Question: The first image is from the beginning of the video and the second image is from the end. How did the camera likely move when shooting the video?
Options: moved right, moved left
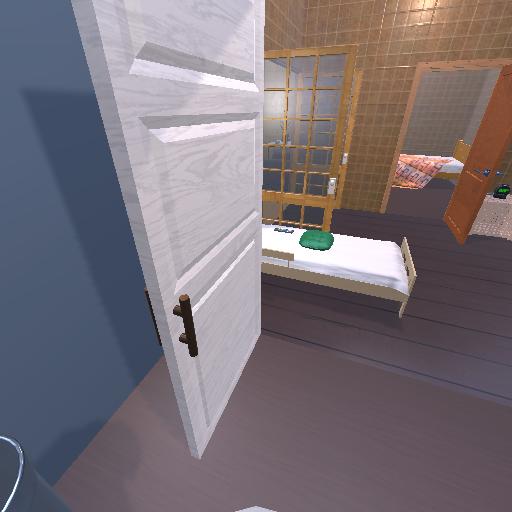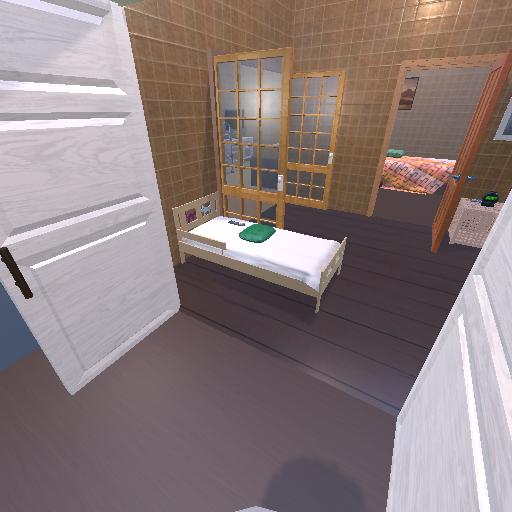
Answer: moved right